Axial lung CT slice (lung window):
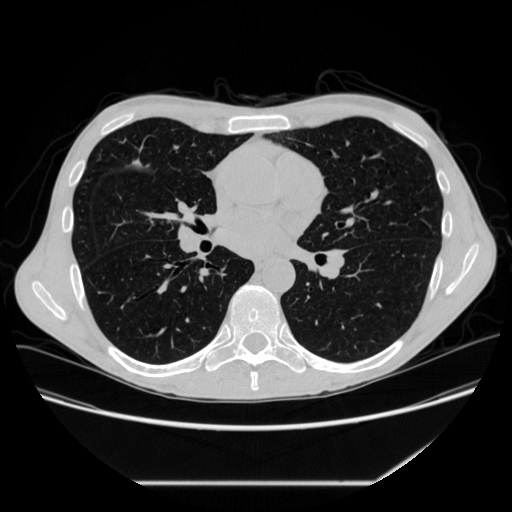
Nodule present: no